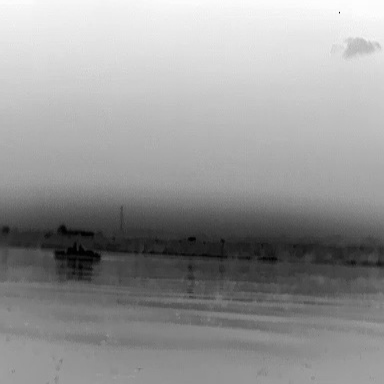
There is a warship in the infrared image.